Field crop: maize
Growth stage: 2
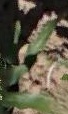
Species: maize